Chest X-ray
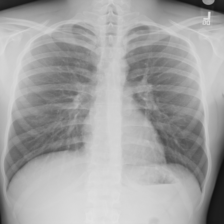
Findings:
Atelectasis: negative
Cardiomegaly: negative
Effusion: negative
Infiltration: negative
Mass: negative
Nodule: negative
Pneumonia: negative
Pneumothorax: negative
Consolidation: negative
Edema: negative
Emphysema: negative
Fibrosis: negative
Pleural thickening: negative
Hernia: negative